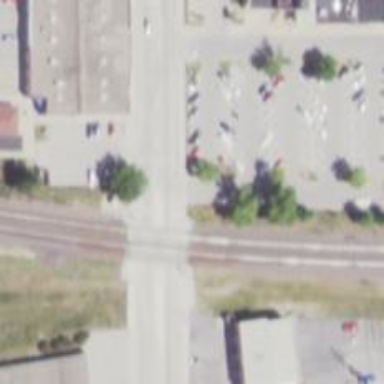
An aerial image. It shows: Railway crossing.